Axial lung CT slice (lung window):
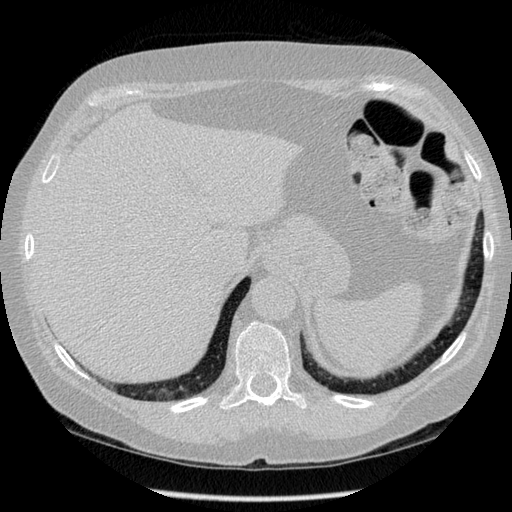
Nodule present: no